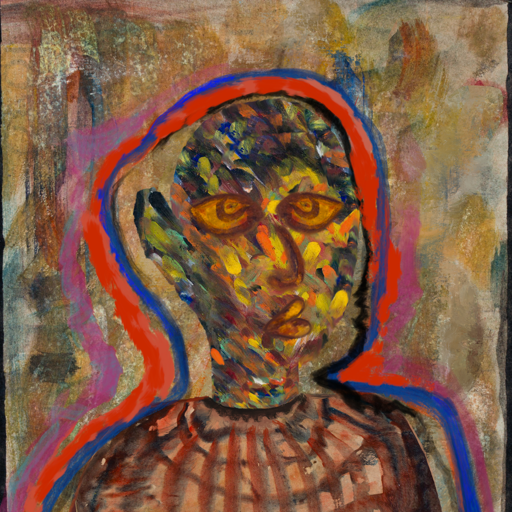
Background: Pipe, Head And Neck Side: An_Impression, Face Side: Comrade, Bust: Orphan, Hair Side: Experience, Head Accessory: Blank, Second Necklace: Blank, Necklace: Blank, Baby: Blank